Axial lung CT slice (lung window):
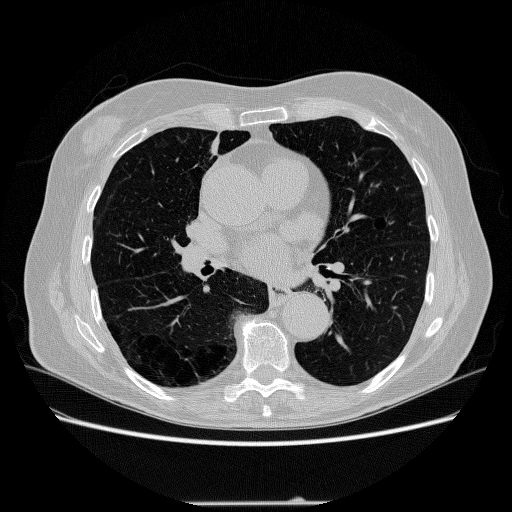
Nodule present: no